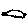
Label: car